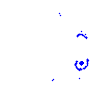
Particle: electron